Question: My progress bar doesn't change the color! why? Only change on WPF

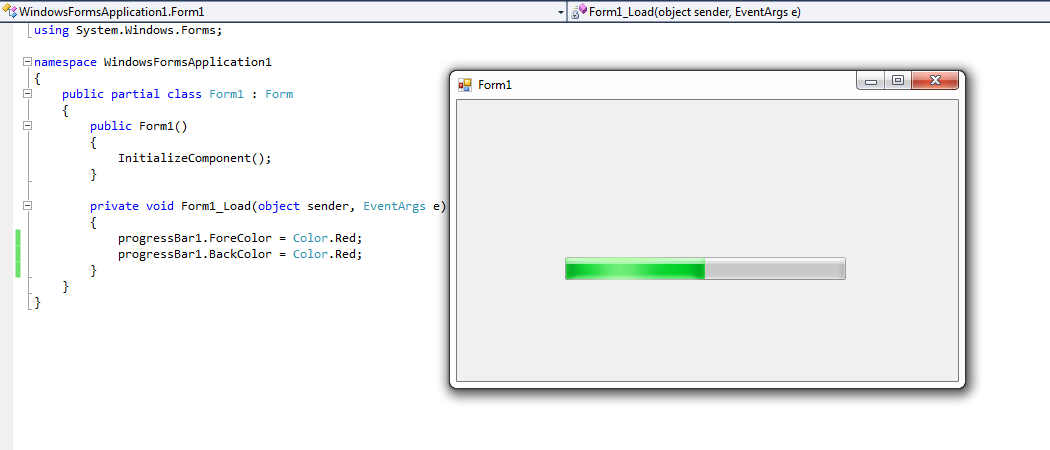
Answer: Remove
'''
Application.EnableVisualStyles();
'''
from your 'Program.cs'. See <URL> for more information on EnableVisualStyles.